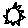
Label: sun